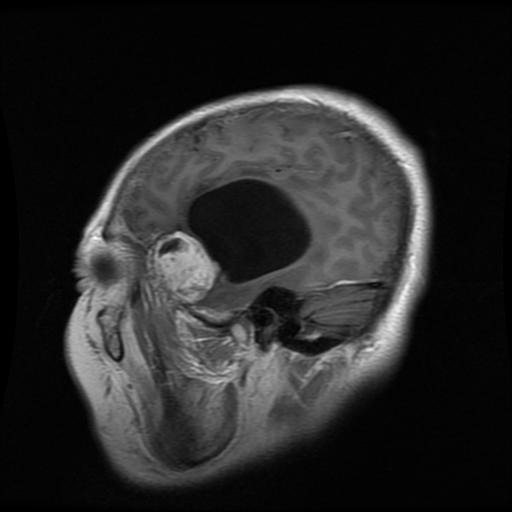
Label: meningioma